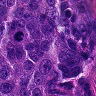
Metastatic tissue present: yes